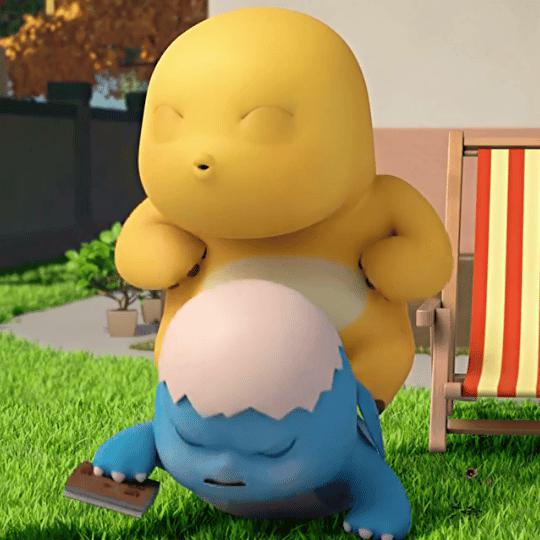
Label: nailong